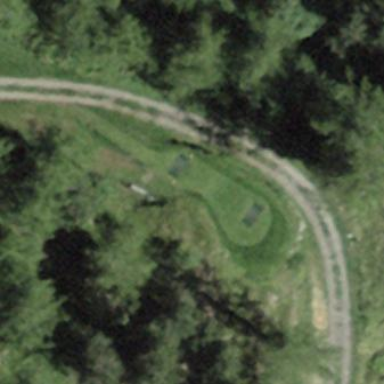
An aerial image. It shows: Golf tee.